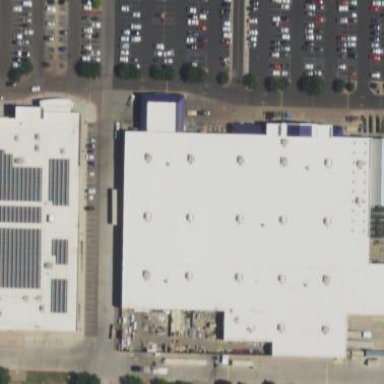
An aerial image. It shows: Retail building.